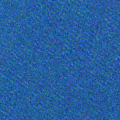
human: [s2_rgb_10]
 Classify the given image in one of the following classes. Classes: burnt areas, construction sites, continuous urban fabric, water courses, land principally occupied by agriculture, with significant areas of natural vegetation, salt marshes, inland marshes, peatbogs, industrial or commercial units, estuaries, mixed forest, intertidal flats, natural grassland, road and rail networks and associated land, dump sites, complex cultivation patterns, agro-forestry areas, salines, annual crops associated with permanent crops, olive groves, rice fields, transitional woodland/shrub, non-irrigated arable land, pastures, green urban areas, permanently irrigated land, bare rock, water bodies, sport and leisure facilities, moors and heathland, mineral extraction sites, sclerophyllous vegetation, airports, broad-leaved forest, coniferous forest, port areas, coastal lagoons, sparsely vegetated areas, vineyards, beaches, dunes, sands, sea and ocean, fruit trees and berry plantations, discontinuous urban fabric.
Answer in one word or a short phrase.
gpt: sea and ocean